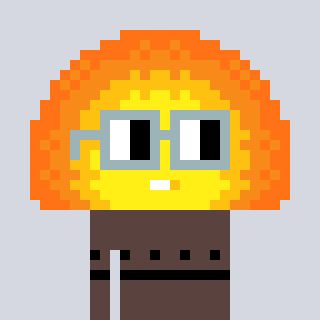
a pixel art character with square dark gray glasses, a sunset-shaped head and a darkbrown-colored body on a cool background